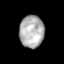
Tissue: prostate
Cell type: Epithelial cells
Senescence score: 0.3375
Nuclear area (px): 770
Mean DAPI intensity: 176.877